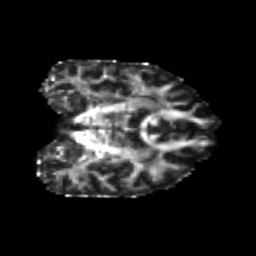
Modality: FA
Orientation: coronal
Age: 25
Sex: female
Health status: healthy
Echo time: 0.074 s